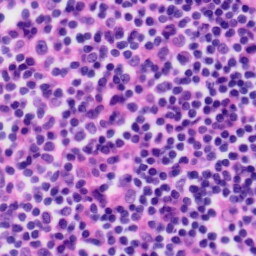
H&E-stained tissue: Tonsil